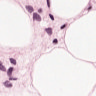
Metastatic tissue present: no